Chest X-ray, PA view. Patient: 10 years old, sex M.
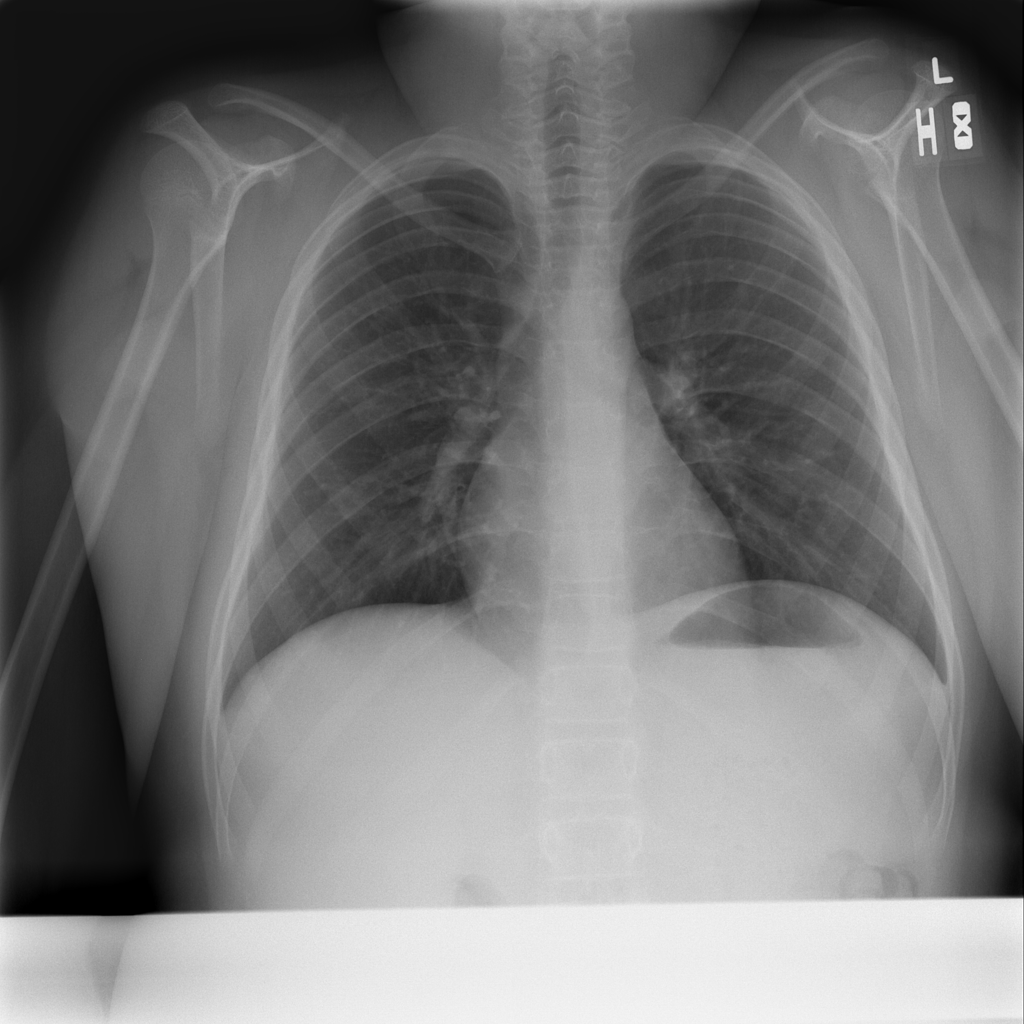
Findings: No Finding